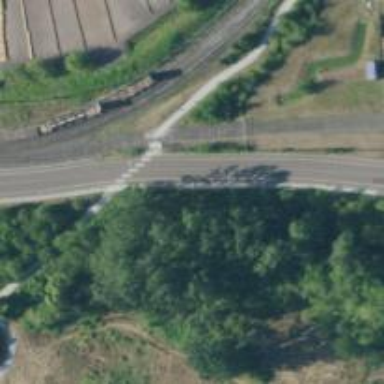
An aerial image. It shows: Crossing for the railway.